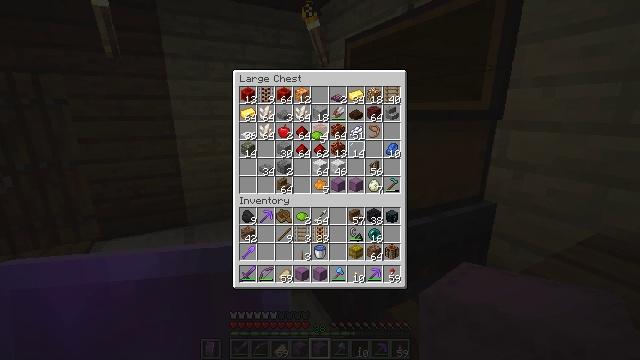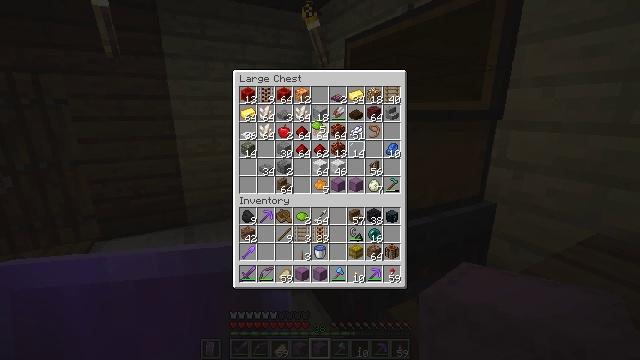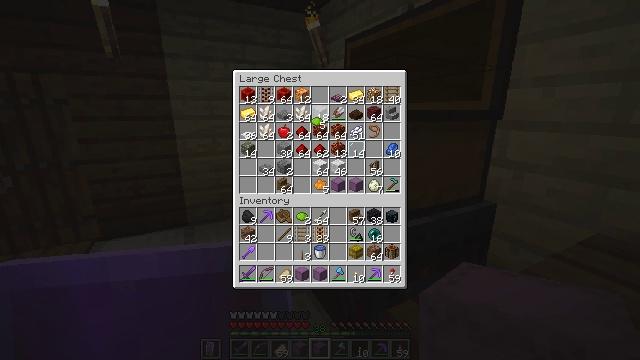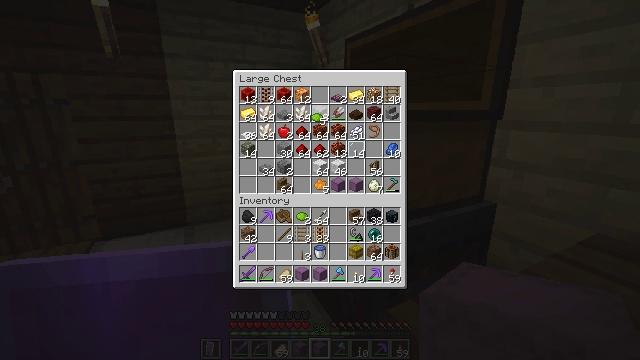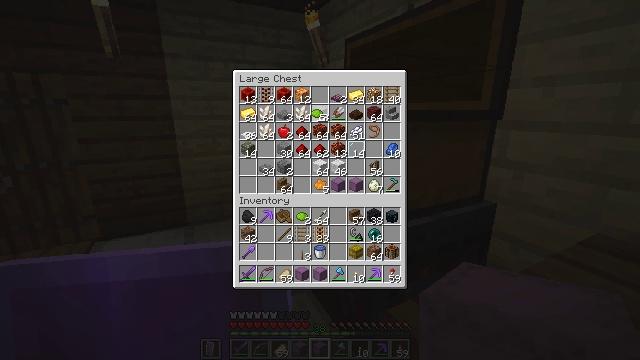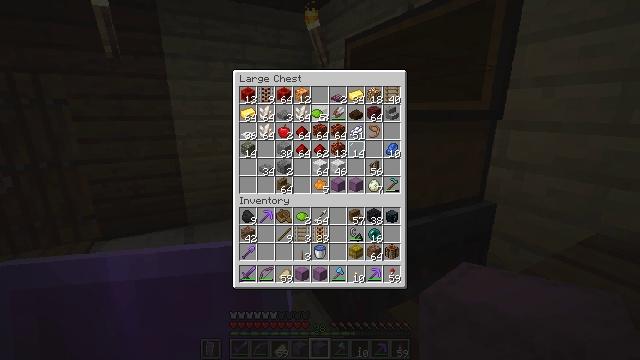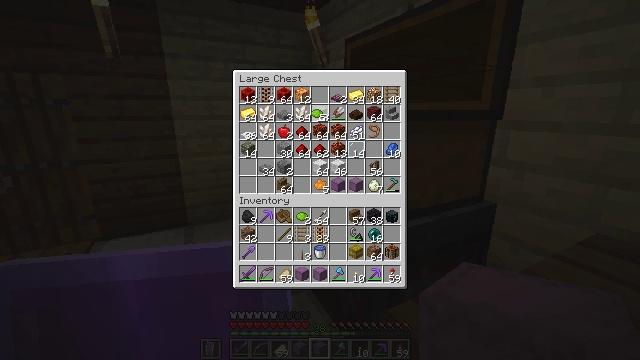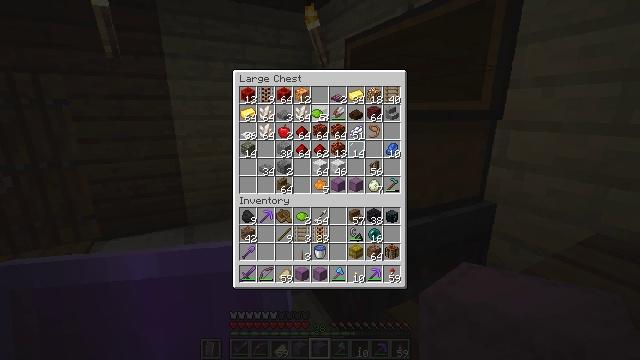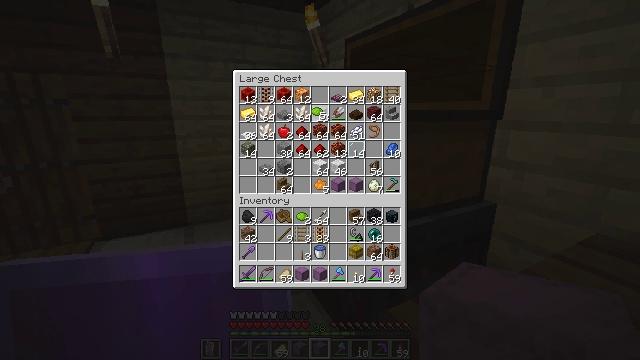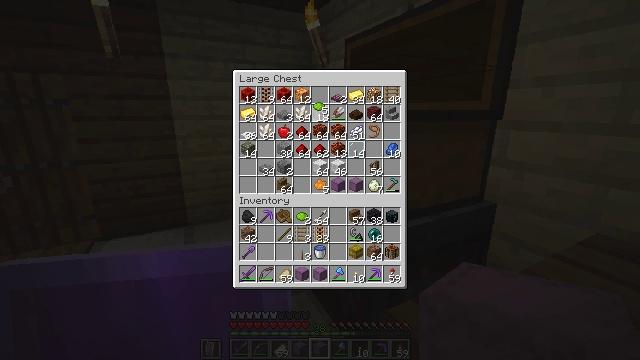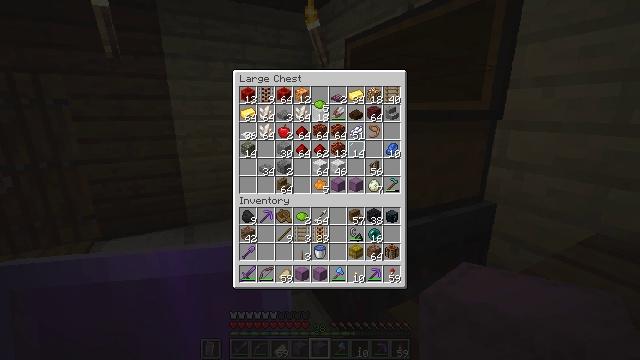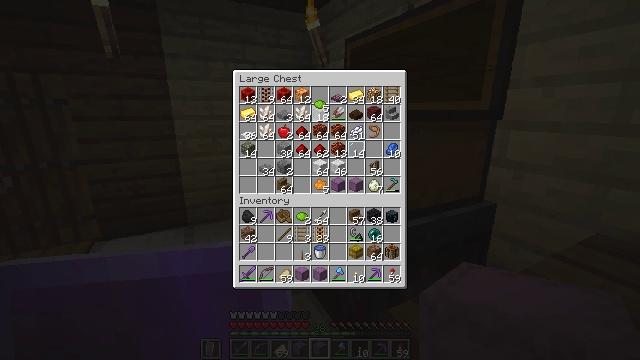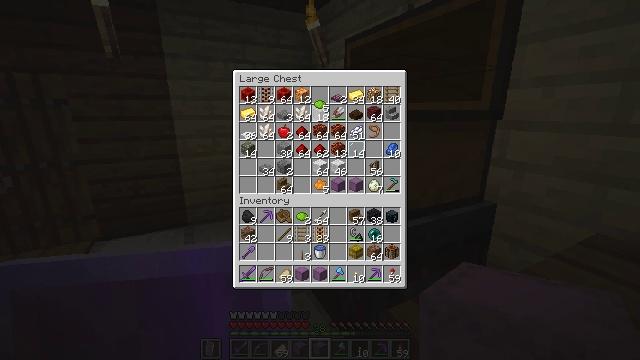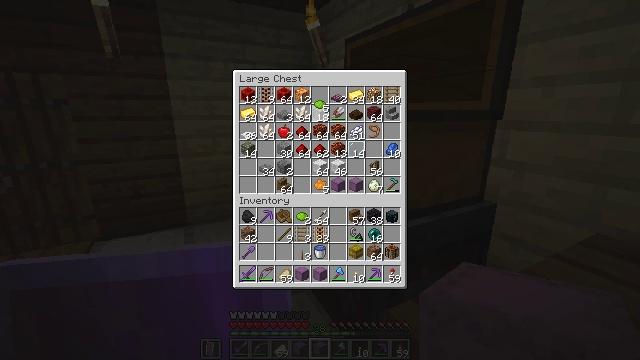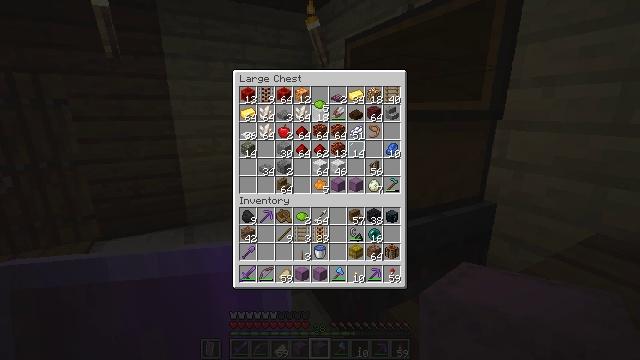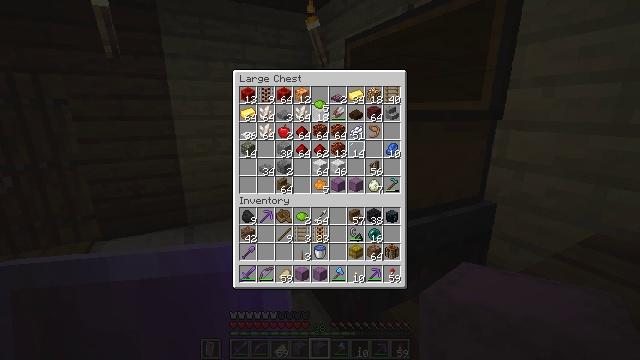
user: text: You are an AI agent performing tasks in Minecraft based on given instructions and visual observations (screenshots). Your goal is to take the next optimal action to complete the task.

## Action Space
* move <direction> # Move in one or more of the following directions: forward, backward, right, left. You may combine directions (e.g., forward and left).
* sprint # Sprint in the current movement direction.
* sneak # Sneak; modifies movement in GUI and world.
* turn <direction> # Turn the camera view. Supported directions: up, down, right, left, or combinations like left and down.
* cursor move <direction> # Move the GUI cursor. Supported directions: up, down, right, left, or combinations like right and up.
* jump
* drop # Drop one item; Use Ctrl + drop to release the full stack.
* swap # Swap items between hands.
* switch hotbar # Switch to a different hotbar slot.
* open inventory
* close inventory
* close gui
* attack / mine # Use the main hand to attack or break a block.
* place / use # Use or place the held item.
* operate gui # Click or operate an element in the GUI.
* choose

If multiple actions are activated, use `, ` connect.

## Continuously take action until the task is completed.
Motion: motion action
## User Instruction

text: craft item lime shulker box
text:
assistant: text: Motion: turn up
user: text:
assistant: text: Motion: no_op
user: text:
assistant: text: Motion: no_op
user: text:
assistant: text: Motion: no_op
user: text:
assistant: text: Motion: no_op
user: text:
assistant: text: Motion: no_op
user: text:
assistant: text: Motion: no_op
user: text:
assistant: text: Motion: no_op
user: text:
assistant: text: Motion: no_op
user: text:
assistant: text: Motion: no_op
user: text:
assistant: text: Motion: no_op
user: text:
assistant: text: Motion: no_op
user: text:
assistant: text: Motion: no_op
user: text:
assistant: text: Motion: no_op
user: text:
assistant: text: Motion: no_op
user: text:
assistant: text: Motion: no_op
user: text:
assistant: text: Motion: no_op
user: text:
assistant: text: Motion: no_op
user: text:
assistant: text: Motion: no_op
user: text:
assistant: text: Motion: no_op
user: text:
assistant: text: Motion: attack / mine
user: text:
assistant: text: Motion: attack / mine
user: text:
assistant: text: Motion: no_op
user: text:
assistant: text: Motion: no_op
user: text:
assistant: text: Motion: no_op
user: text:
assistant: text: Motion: no_op
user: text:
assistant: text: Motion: no_op
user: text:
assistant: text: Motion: no_op
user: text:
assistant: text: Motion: no_op
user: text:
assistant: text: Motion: turn right